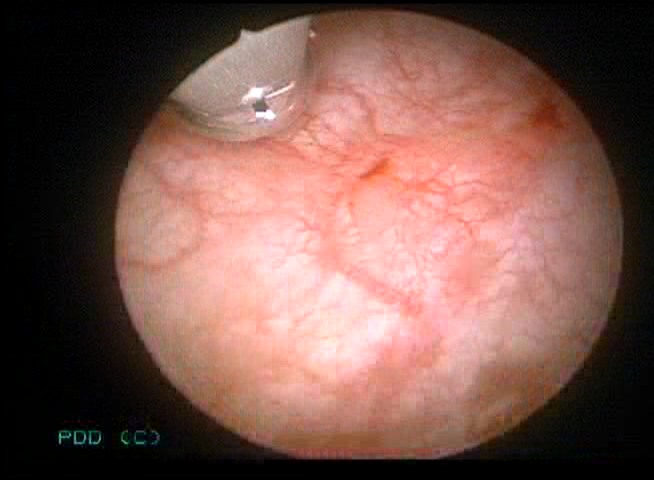
Modality: WLC
Class: Normal mucosa
Bladder cancer association: No